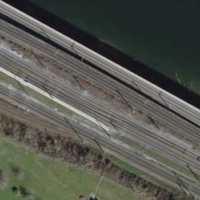
EUNIS habitat code: 57
Species observed at this site:
Milvus milvus
Pica pica
Corvus corone
Columba livia
Turdus merula
Milvus migrans